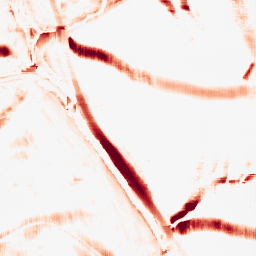
Category: morphological
Decomposition family: morphological_square
Decomposition parameters: operation: opening
size: 20
Upsampling method: fft_zeropad
Upsampling parameters: scale: 4
Upsampling scale: 4